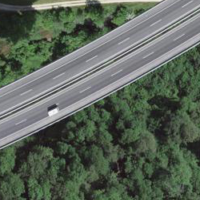
EUNIS habitat code: 57
Species observed at this site:
Milvus migrans